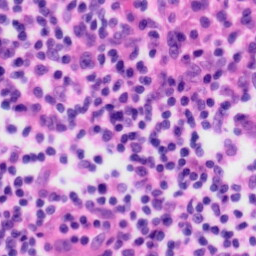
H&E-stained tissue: Tonsil